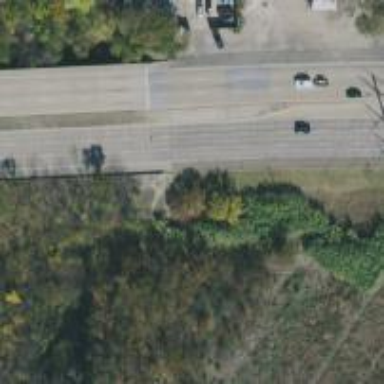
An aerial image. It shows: Primary highway.